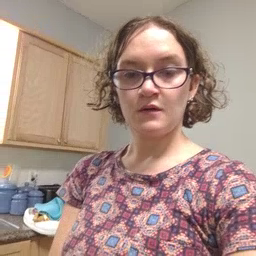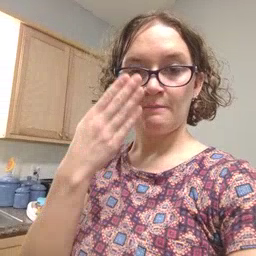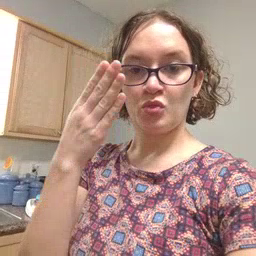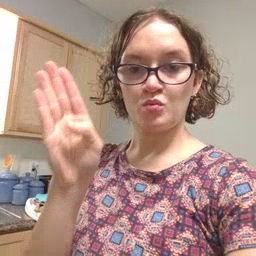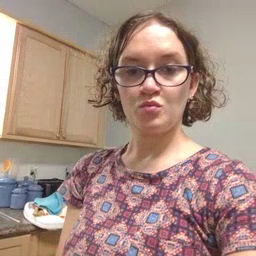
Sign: blue